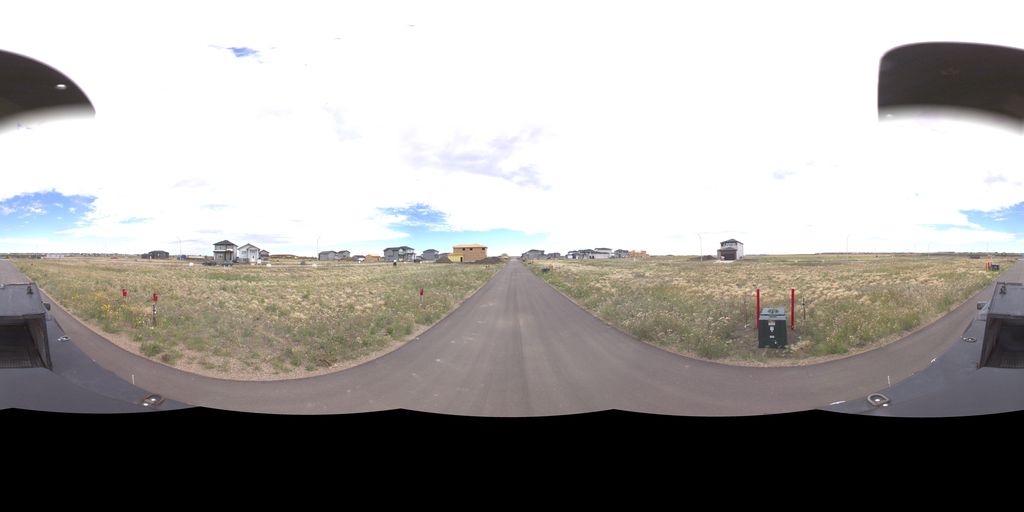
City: saskatoon